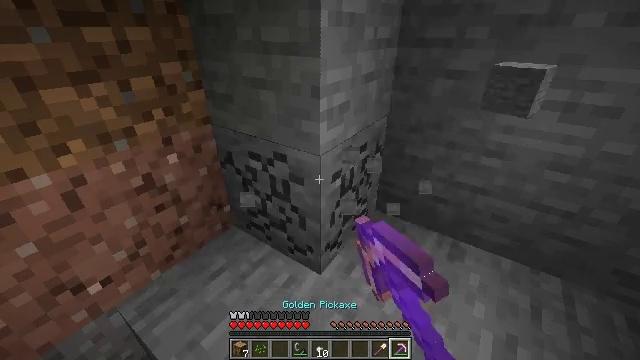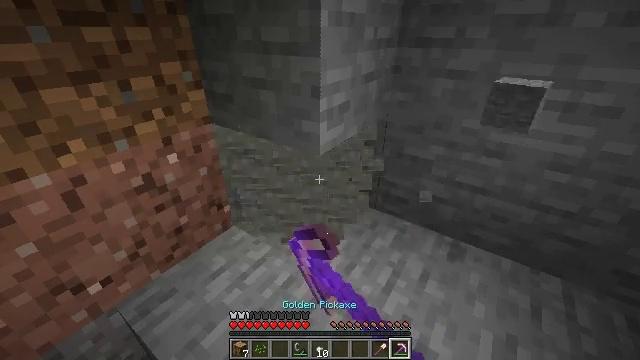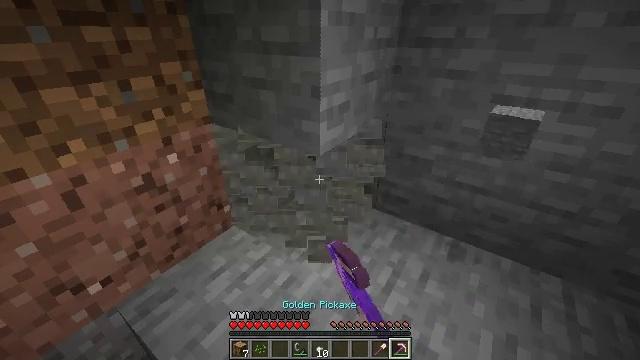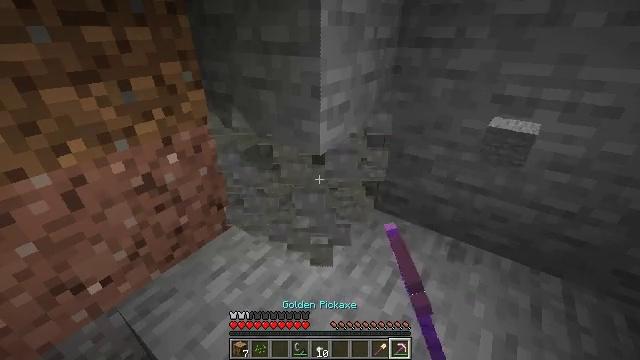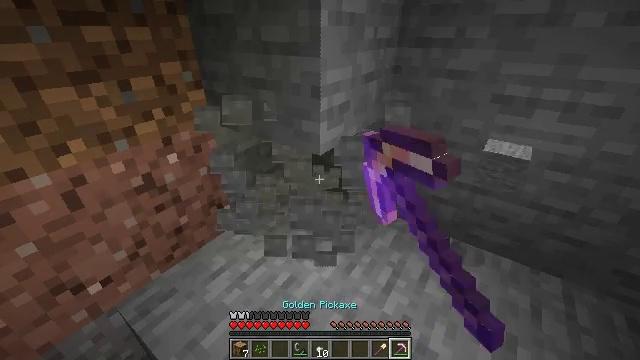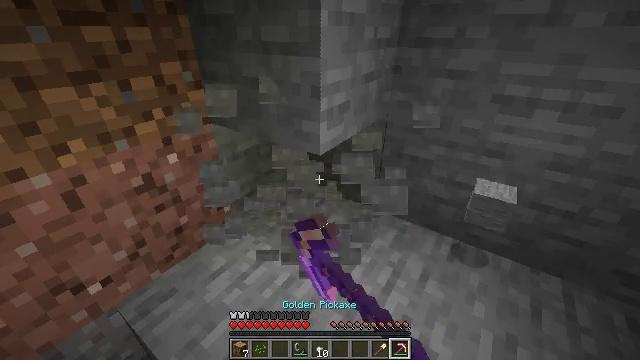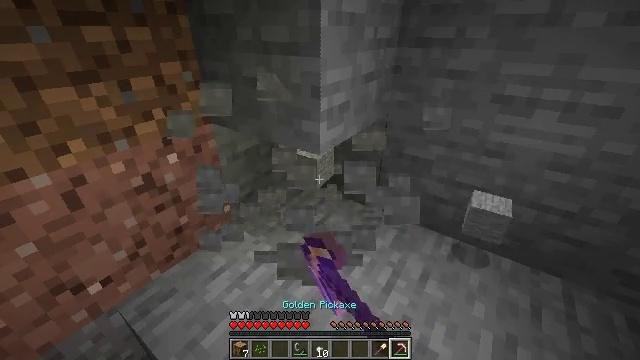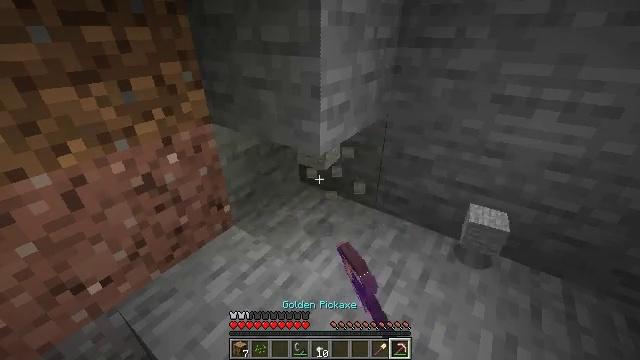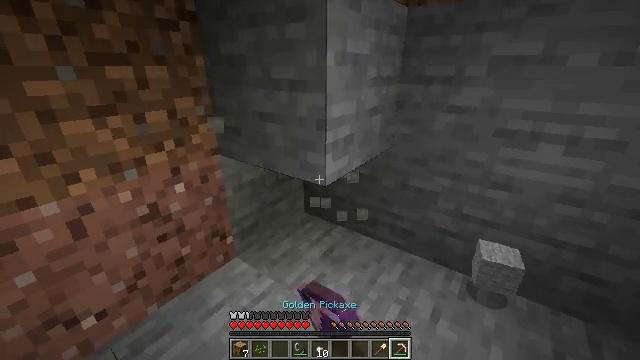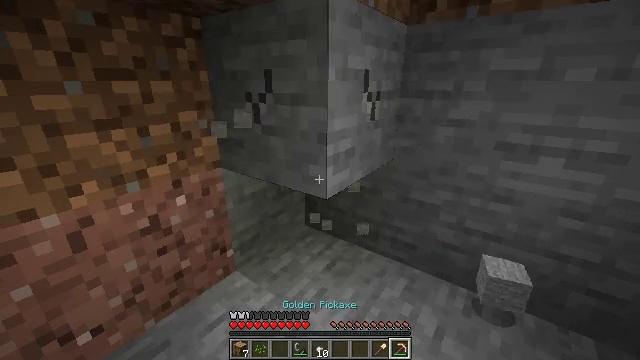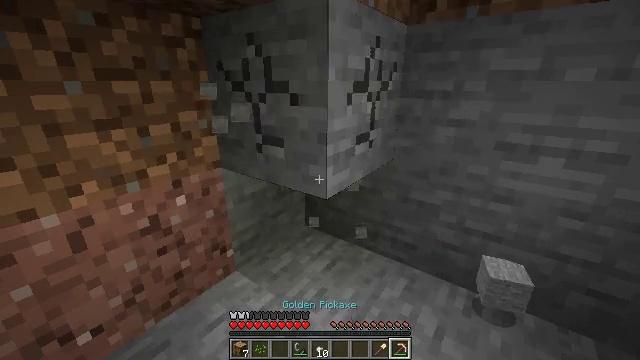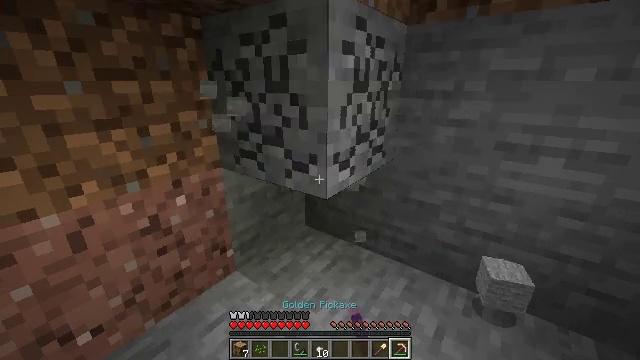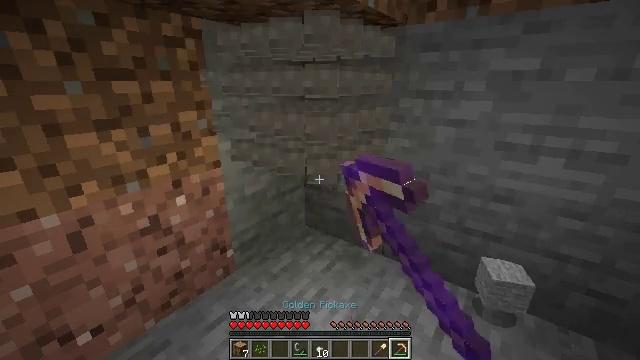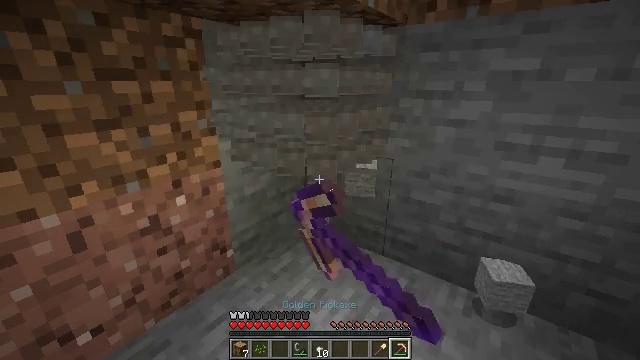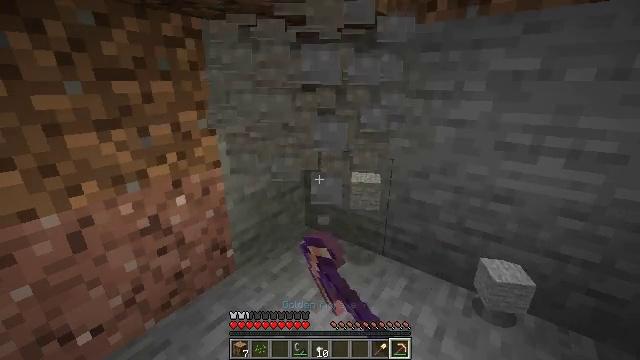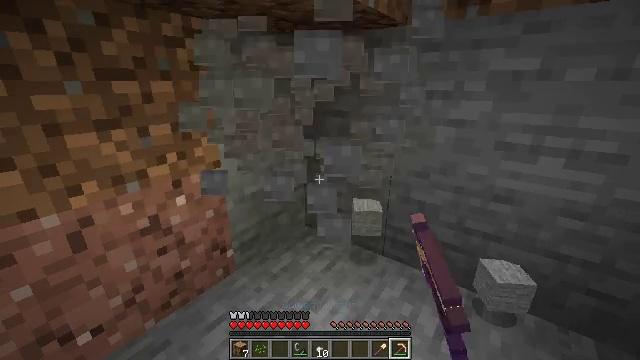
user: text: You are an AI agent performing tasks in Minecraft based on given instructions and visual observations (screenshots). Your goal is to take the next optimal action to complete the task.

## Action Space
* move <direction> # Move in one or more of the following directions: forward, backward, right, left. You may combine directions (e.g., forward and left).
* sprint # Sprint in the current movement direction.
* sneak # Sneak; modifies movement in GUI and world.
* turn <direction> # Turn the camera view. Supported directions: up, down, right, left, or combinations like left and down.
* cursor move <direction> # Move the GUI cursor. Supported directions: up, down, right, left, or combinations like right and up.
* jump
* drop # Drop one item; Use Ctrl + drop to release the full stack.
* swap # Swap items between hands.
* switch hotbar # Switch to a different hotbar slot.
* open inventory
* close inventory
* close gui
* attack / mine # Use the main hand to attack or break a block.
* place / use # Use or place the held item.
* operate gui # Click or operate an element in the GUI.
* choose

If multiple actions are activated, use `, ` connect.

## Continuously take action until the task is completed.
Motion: motion action
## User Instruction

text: Mine stone underground.
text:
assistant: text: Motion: attack / mine
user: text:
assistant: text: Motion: attack / mine
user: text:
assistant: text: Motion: attack / mine
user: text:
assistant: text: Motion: attack / mine
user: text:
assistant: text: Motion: attack / mine
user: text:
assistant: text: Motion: attack / mine
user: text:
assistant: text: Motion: attack / mine
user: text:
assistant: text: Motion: turn left and up, attack / mine
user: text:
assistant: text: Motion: turn up, attack / mine
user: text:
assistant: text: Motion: attack / mine
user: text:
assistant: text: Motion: attack / mine
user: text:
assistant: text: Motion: attack / mine
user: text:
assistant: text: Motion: attack / mine
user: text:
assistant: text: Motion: attack / mine
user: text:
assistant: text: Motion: attack / mine
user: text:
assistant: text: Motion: attack / mine
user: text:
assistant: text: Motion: attack / mine
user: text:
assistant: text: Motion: move forward, turn right and up, attack / mine
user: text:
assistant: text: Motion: move forward, turn right and up, attack / mine
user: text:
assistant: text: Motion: move forward, attack / mine
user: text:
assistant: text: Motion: attack / mine
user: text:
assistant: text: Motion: attack / mine
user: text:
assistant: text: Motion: attack / mine
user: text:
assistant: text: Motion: attack / mine
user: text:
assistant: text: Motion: attack / mine
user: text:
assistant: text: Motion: attack / mine
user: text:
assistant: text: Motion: attack / mine
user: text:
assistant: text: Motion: attack / mine
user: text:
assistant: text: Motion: attack / mine
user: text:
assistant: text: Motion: attack / mine